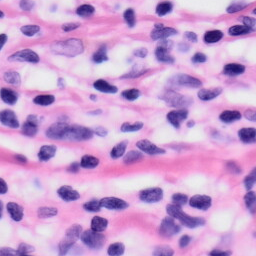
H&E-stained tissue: Skin